Current action and preconditions to check: trajectory_clear

Your task: For each precondition in the list above, predict whether it will hold at this action.

Consider the current scene as observed from the mobile robot's camera, and analyze the predicted future states of all dynamic agents (e.g., people, animals, vehicles, or any moving entities) within the NEXT SECOND.

IMPORTANT: Only answer "very likely" if you are absolutely certain—based on strong, clear evidence—that a dynamic agent will violate the precondition in the predicted future state. Do NOT answer "very likely" for unlikely, ambiguous, or low-probability risks.

Ask yourself for each precondition: Is there a high probability, with clear and convincing evidence, that the predicted future states of any dynamic agent will interfere with the predicted future state of the currently executing action within the NEXT SECOND, causing that precondition to fail?

Assess the risk level based on these predictions. Use "likely" or "very likely" if motions create a clear risk of interference.

Use "neutral" or "improbable" if agents are nearby but their predicted paths are clearly diverging or non-conflicting.

Failure Risk Categories: "very improbable", "improbable", "neutral", "likely", "very likely"

Answer Format: Output ONLY the probability_of_failure value from these categories: "very improbable", "improbable", "neutral", "likely", "very likely"

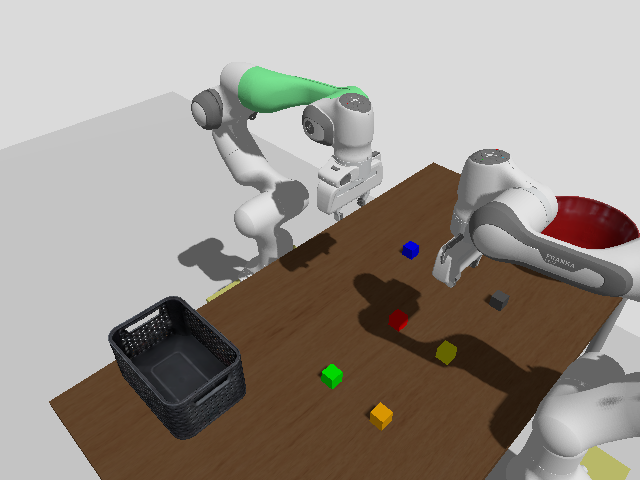

Answer: very improbable